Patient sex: F
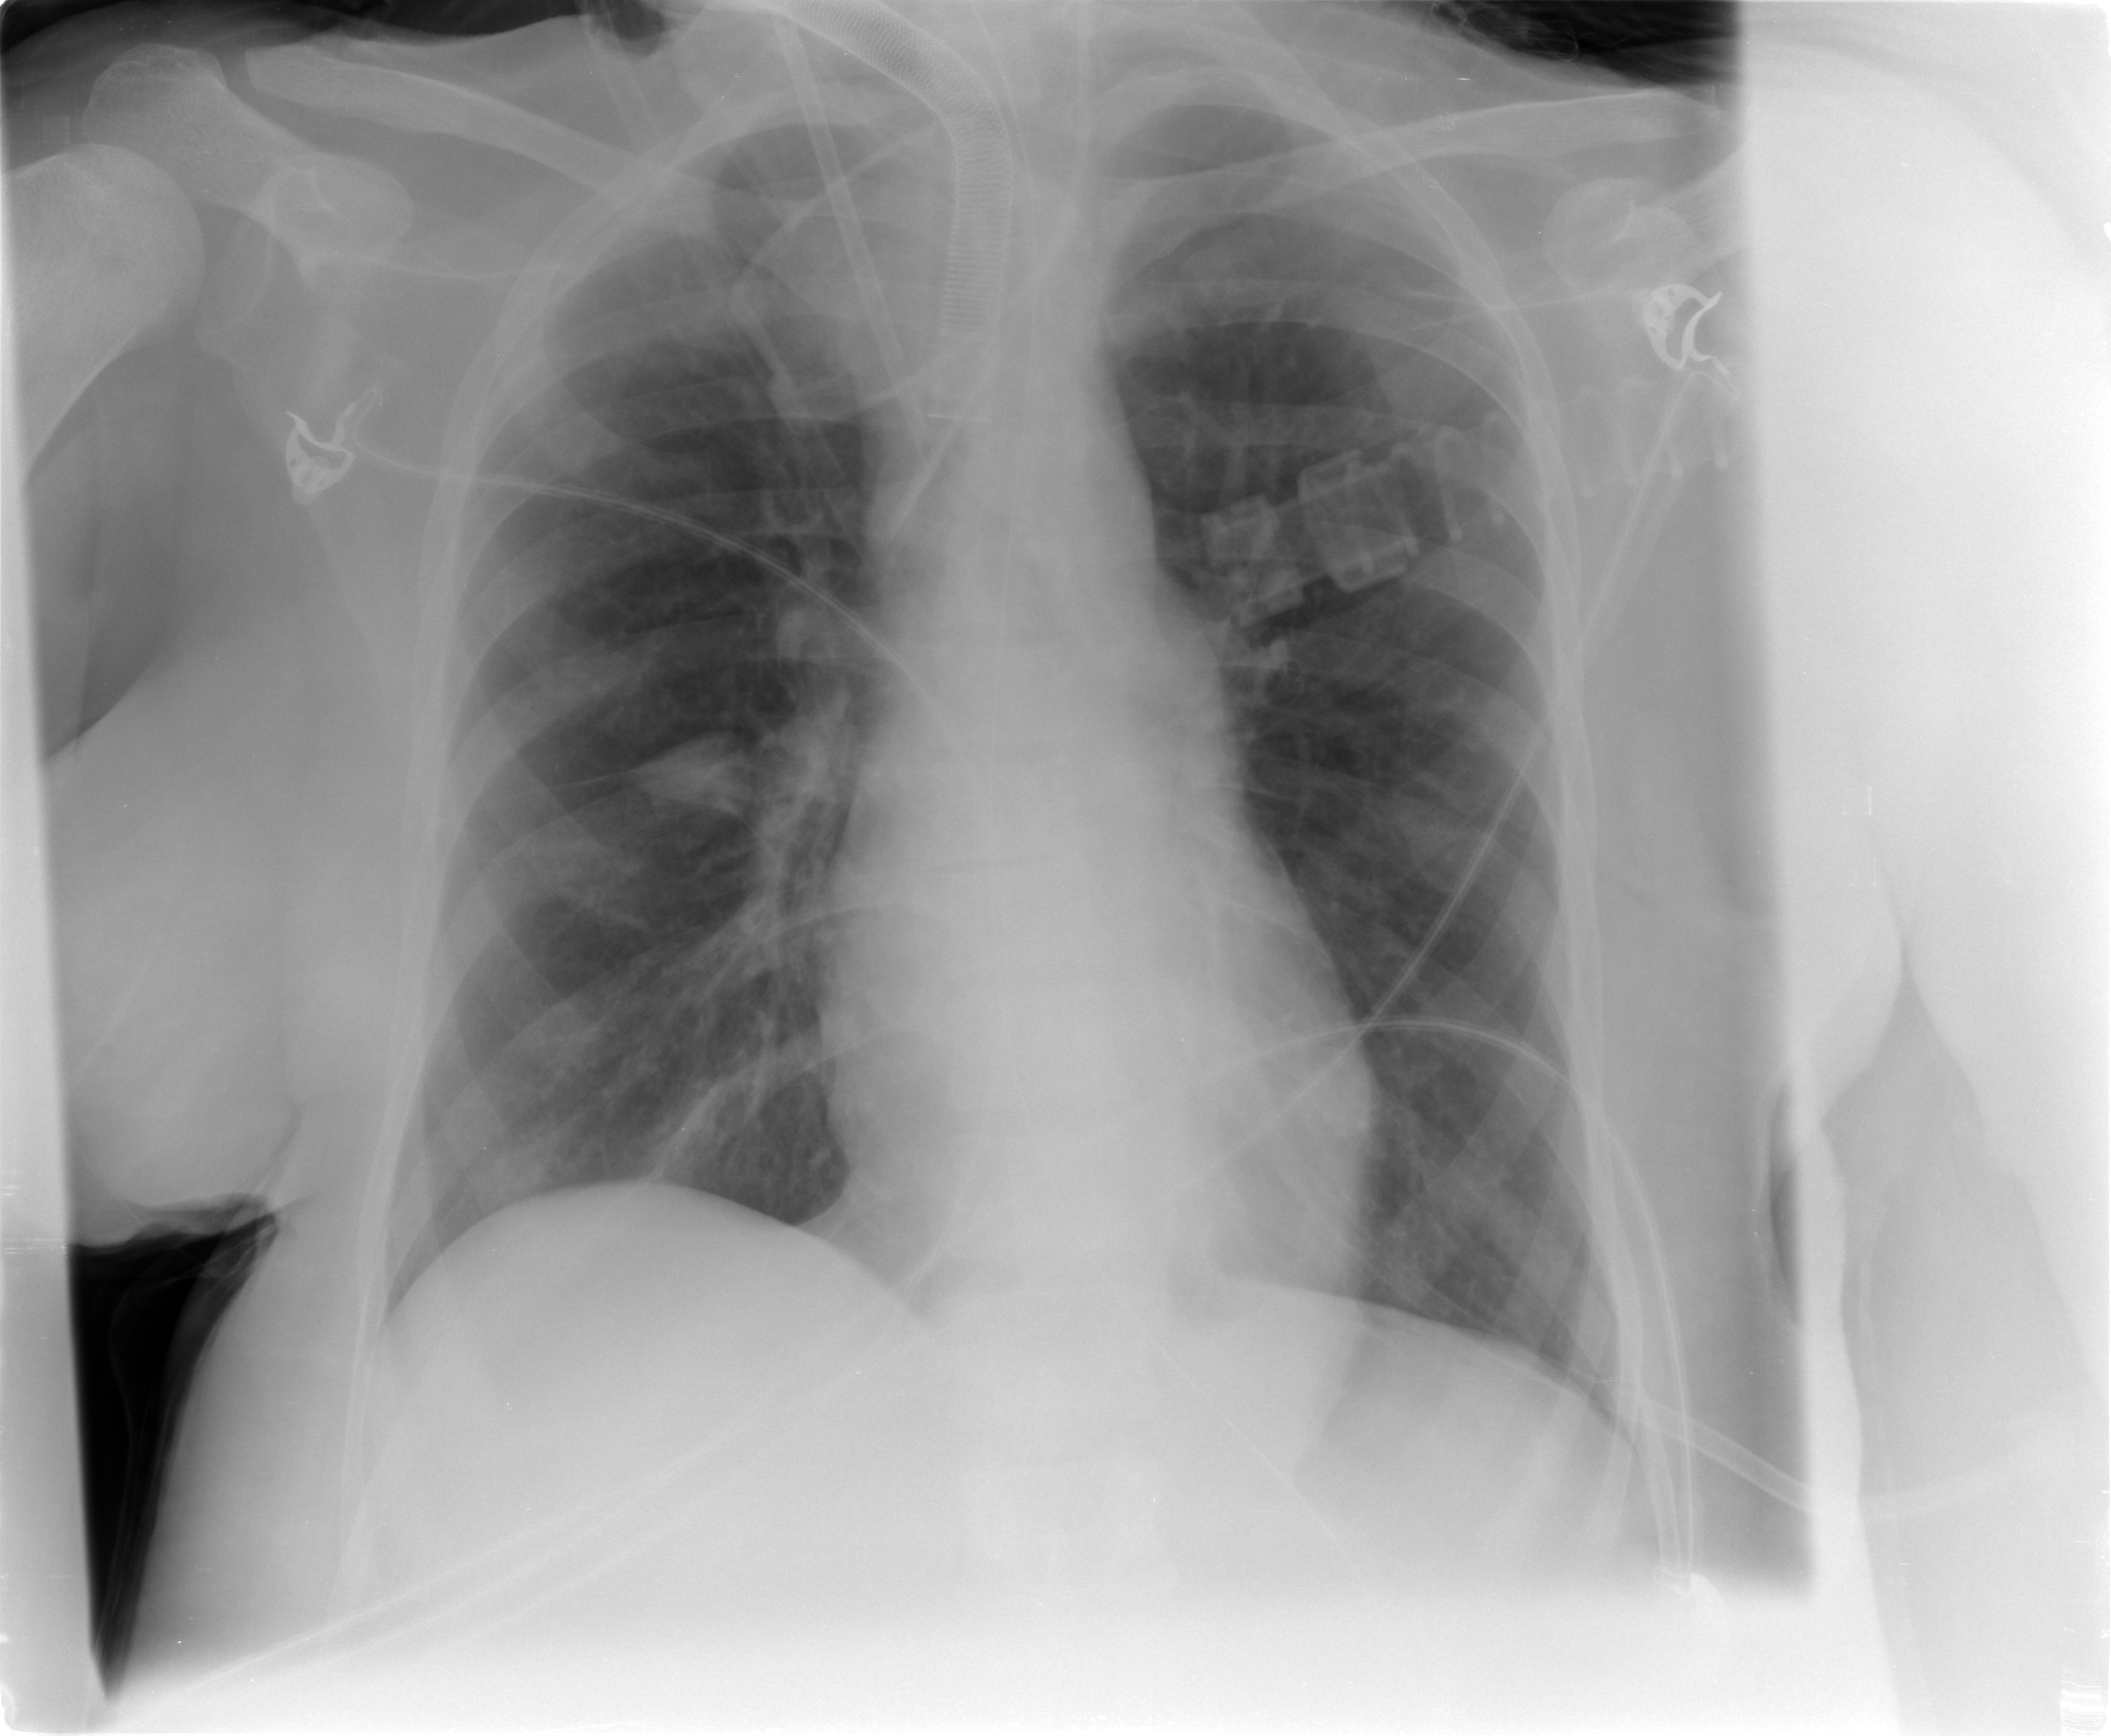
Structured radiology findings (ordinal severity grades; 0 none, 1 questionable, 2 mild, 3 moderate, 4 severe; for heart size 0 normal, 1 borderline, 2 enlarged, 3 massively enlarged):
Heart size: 0
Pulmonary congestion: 0
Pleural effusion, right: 1
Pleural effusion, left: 0
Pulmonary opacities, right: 0
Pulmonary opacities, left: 0
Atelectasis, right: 2
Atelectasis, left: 0